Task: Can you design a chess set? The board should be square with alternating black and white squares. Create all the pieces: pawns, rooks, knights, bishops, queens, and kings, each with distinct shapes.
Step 4696:
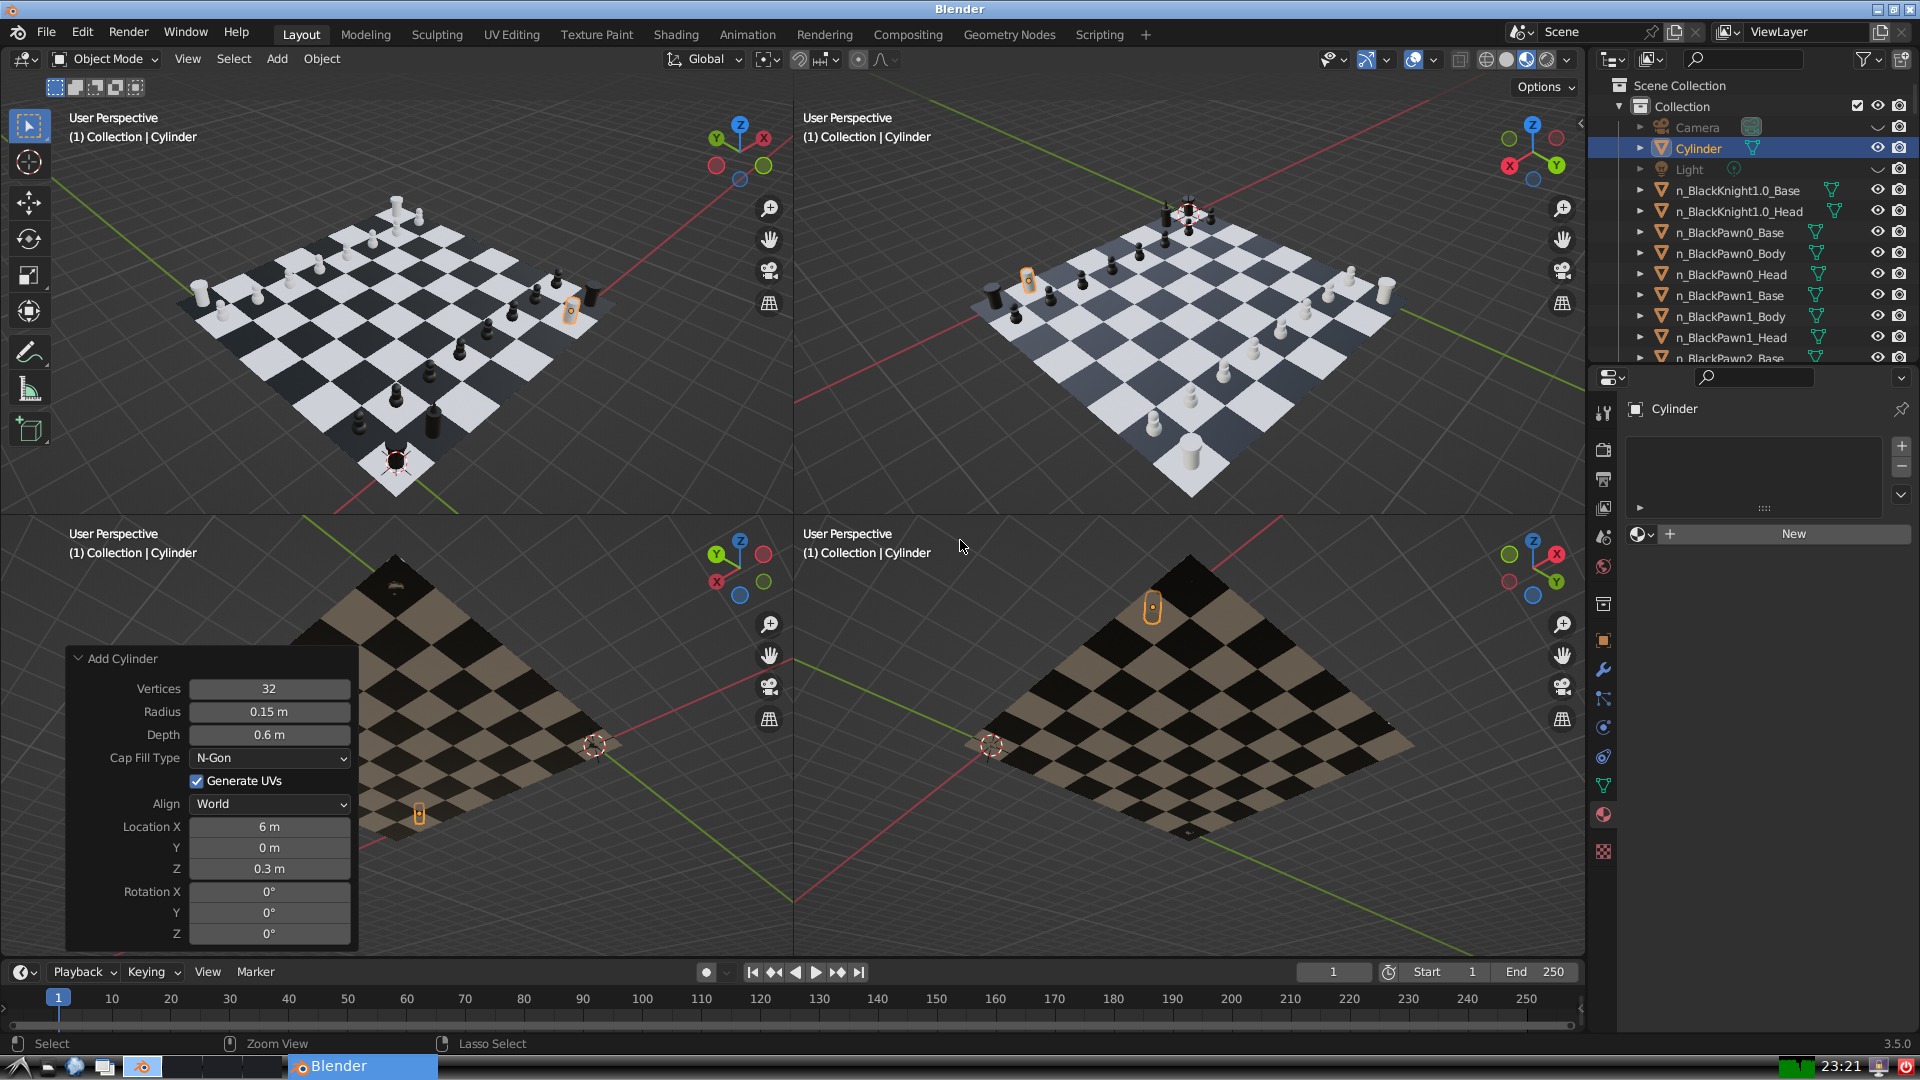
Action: {"mouse_move": [1608, 631]}